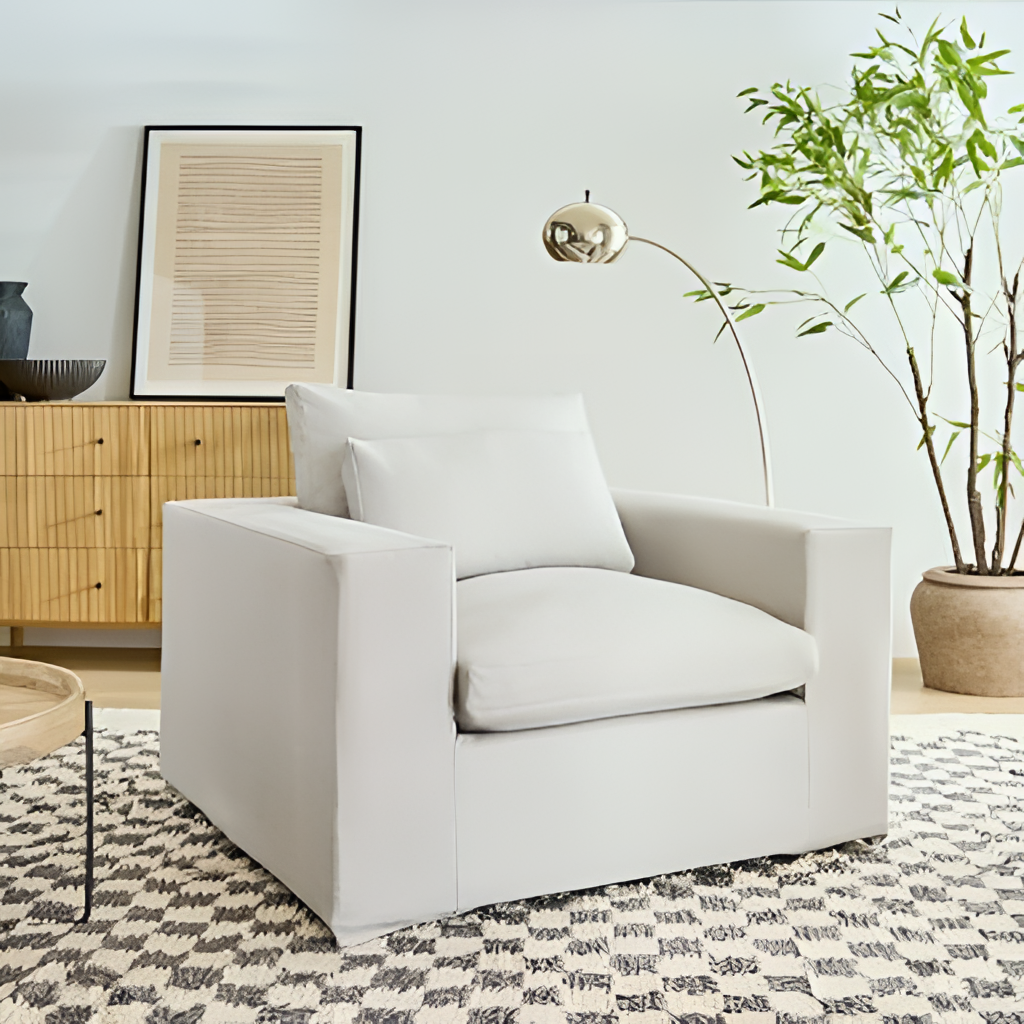
living room, fabric armchair, modern, wood flooring, with plank pattern, cream paint wallpaper, with solid pattern